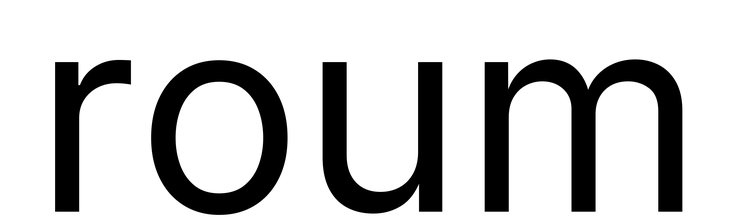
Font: Inter_Regular